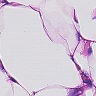
Metastatic tissue present: no